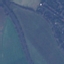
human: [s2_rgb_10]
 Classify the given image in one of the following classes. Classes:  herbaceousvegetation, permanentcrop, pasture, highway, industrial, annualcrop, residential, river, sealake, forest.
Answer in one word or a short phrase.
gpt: Highway